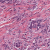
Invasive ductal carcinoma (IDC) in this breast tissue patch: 1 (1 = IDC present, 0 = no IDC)